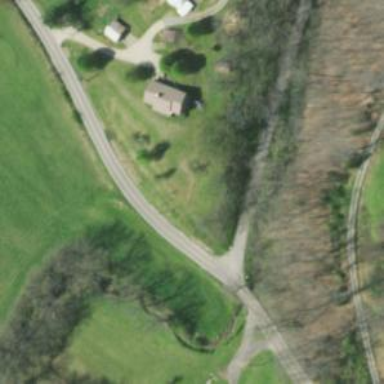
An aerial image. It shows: Secondary road.